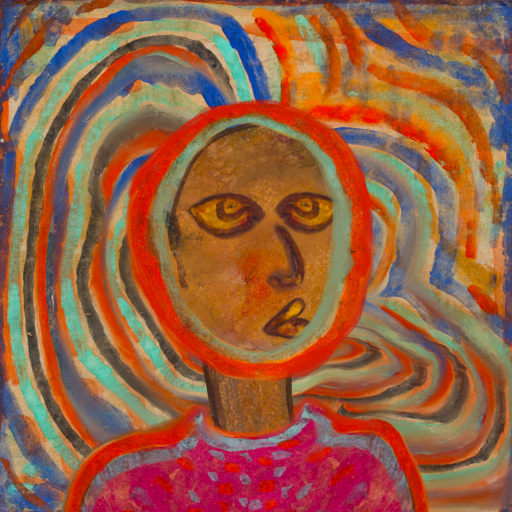
Background: Sisters, Head And Neck Side: Pipe, Face Side: Comrade, Bust: Sisters, Hair Side: Sisters, Head Accessory: Blank, Second Necklace: Blank, Necklace: Blank, Baby: Blank